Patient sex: M
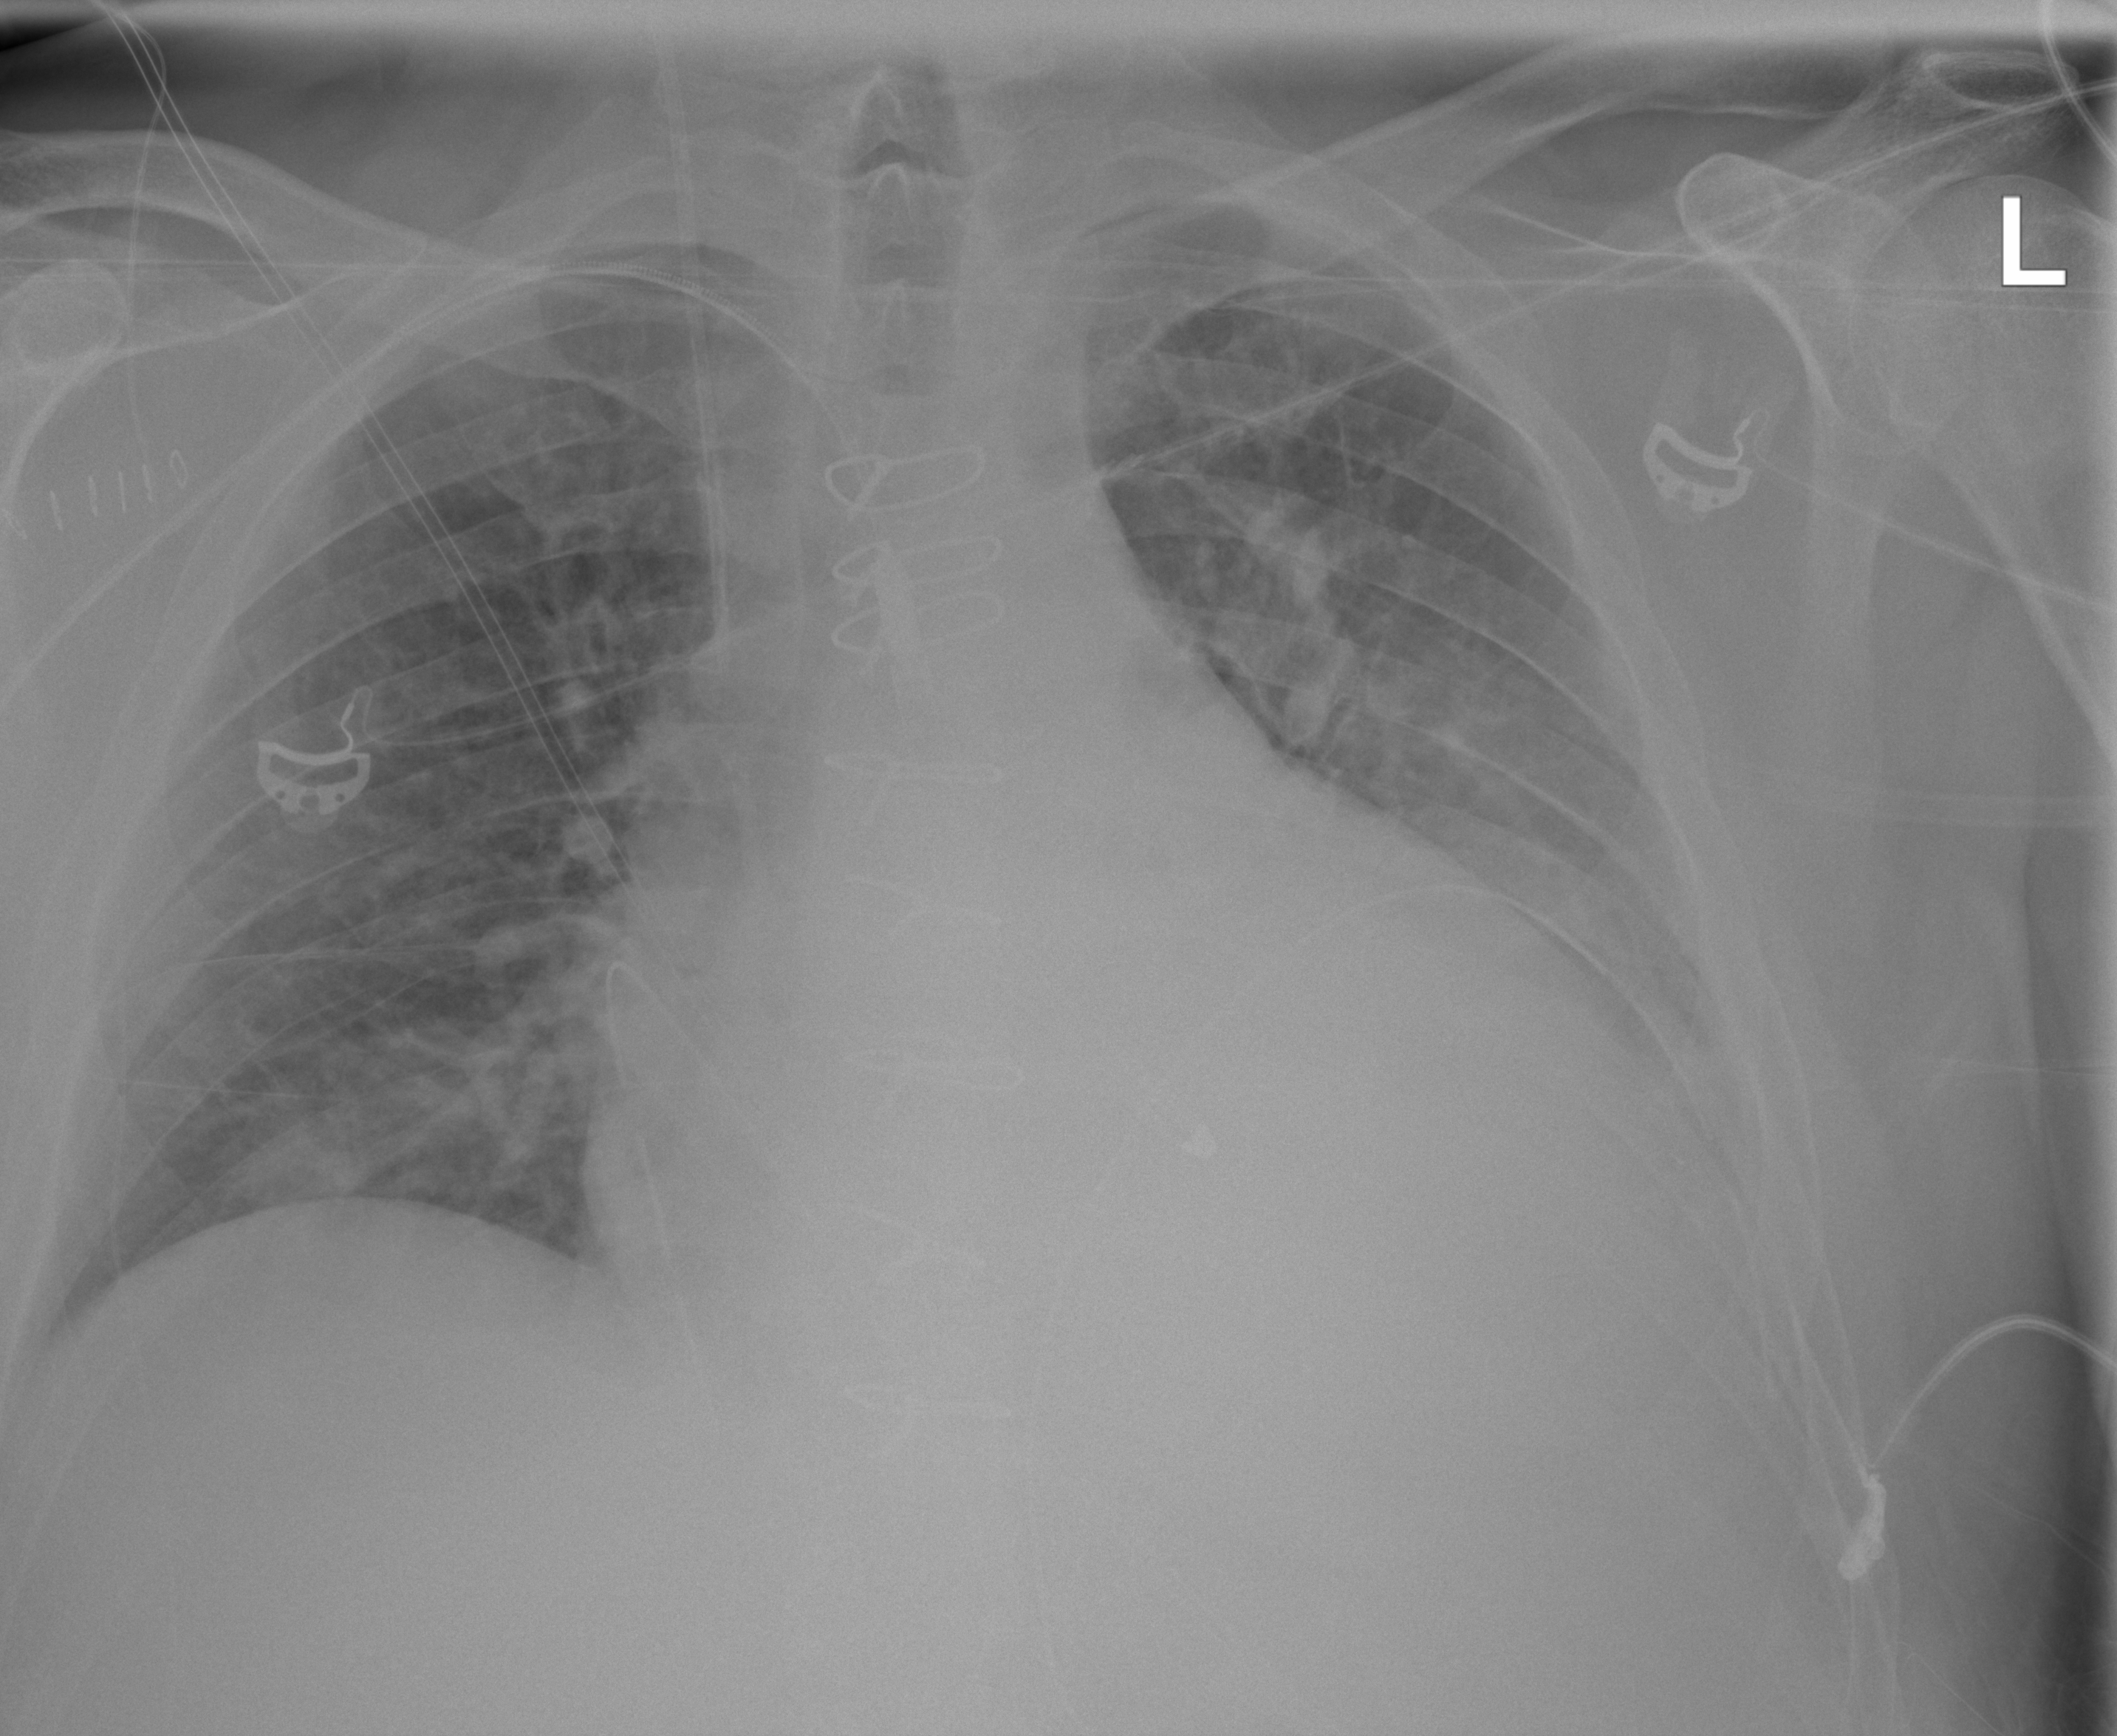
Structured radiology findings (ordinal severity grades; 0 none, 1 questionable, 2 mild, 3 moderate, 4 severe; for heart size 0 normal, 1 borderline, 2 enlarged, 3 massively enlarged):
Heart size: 3
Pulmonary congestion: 2
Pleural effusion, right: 0
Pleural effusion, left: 2
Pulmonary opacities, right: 0
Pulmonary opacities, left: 0
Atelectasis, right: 2
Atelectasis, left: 3